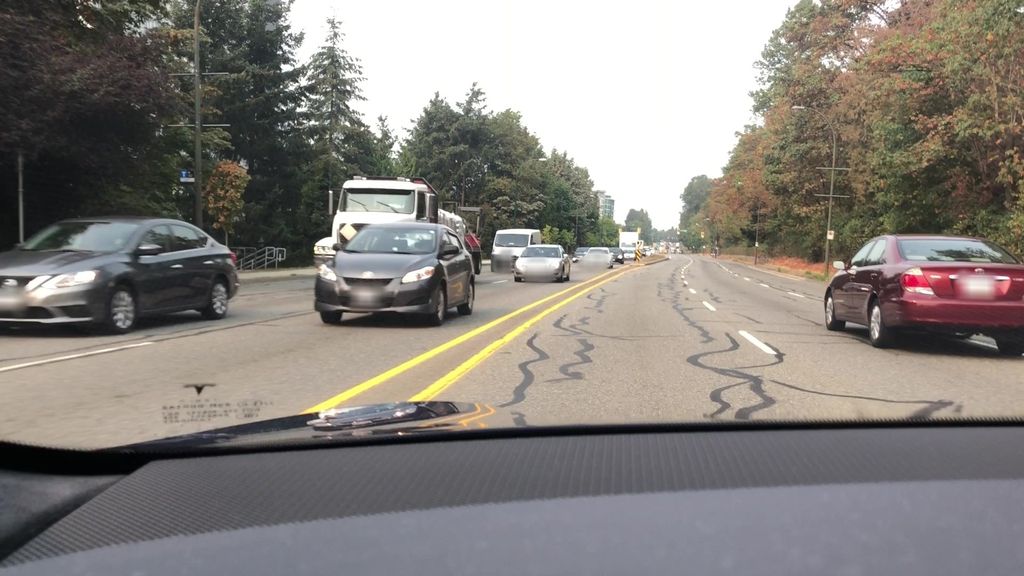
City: vancouver